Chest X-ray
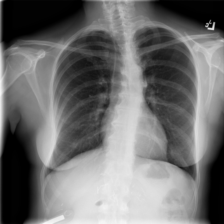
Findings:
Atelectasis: negative
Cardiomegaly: negative
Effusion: negative
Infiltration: negative
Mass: negative
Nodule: negative
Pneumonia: negative
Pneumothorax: negative
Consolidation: negative
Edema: negative
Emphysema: negative
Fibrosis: negative
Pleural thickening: negative
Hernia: negative